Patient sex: M
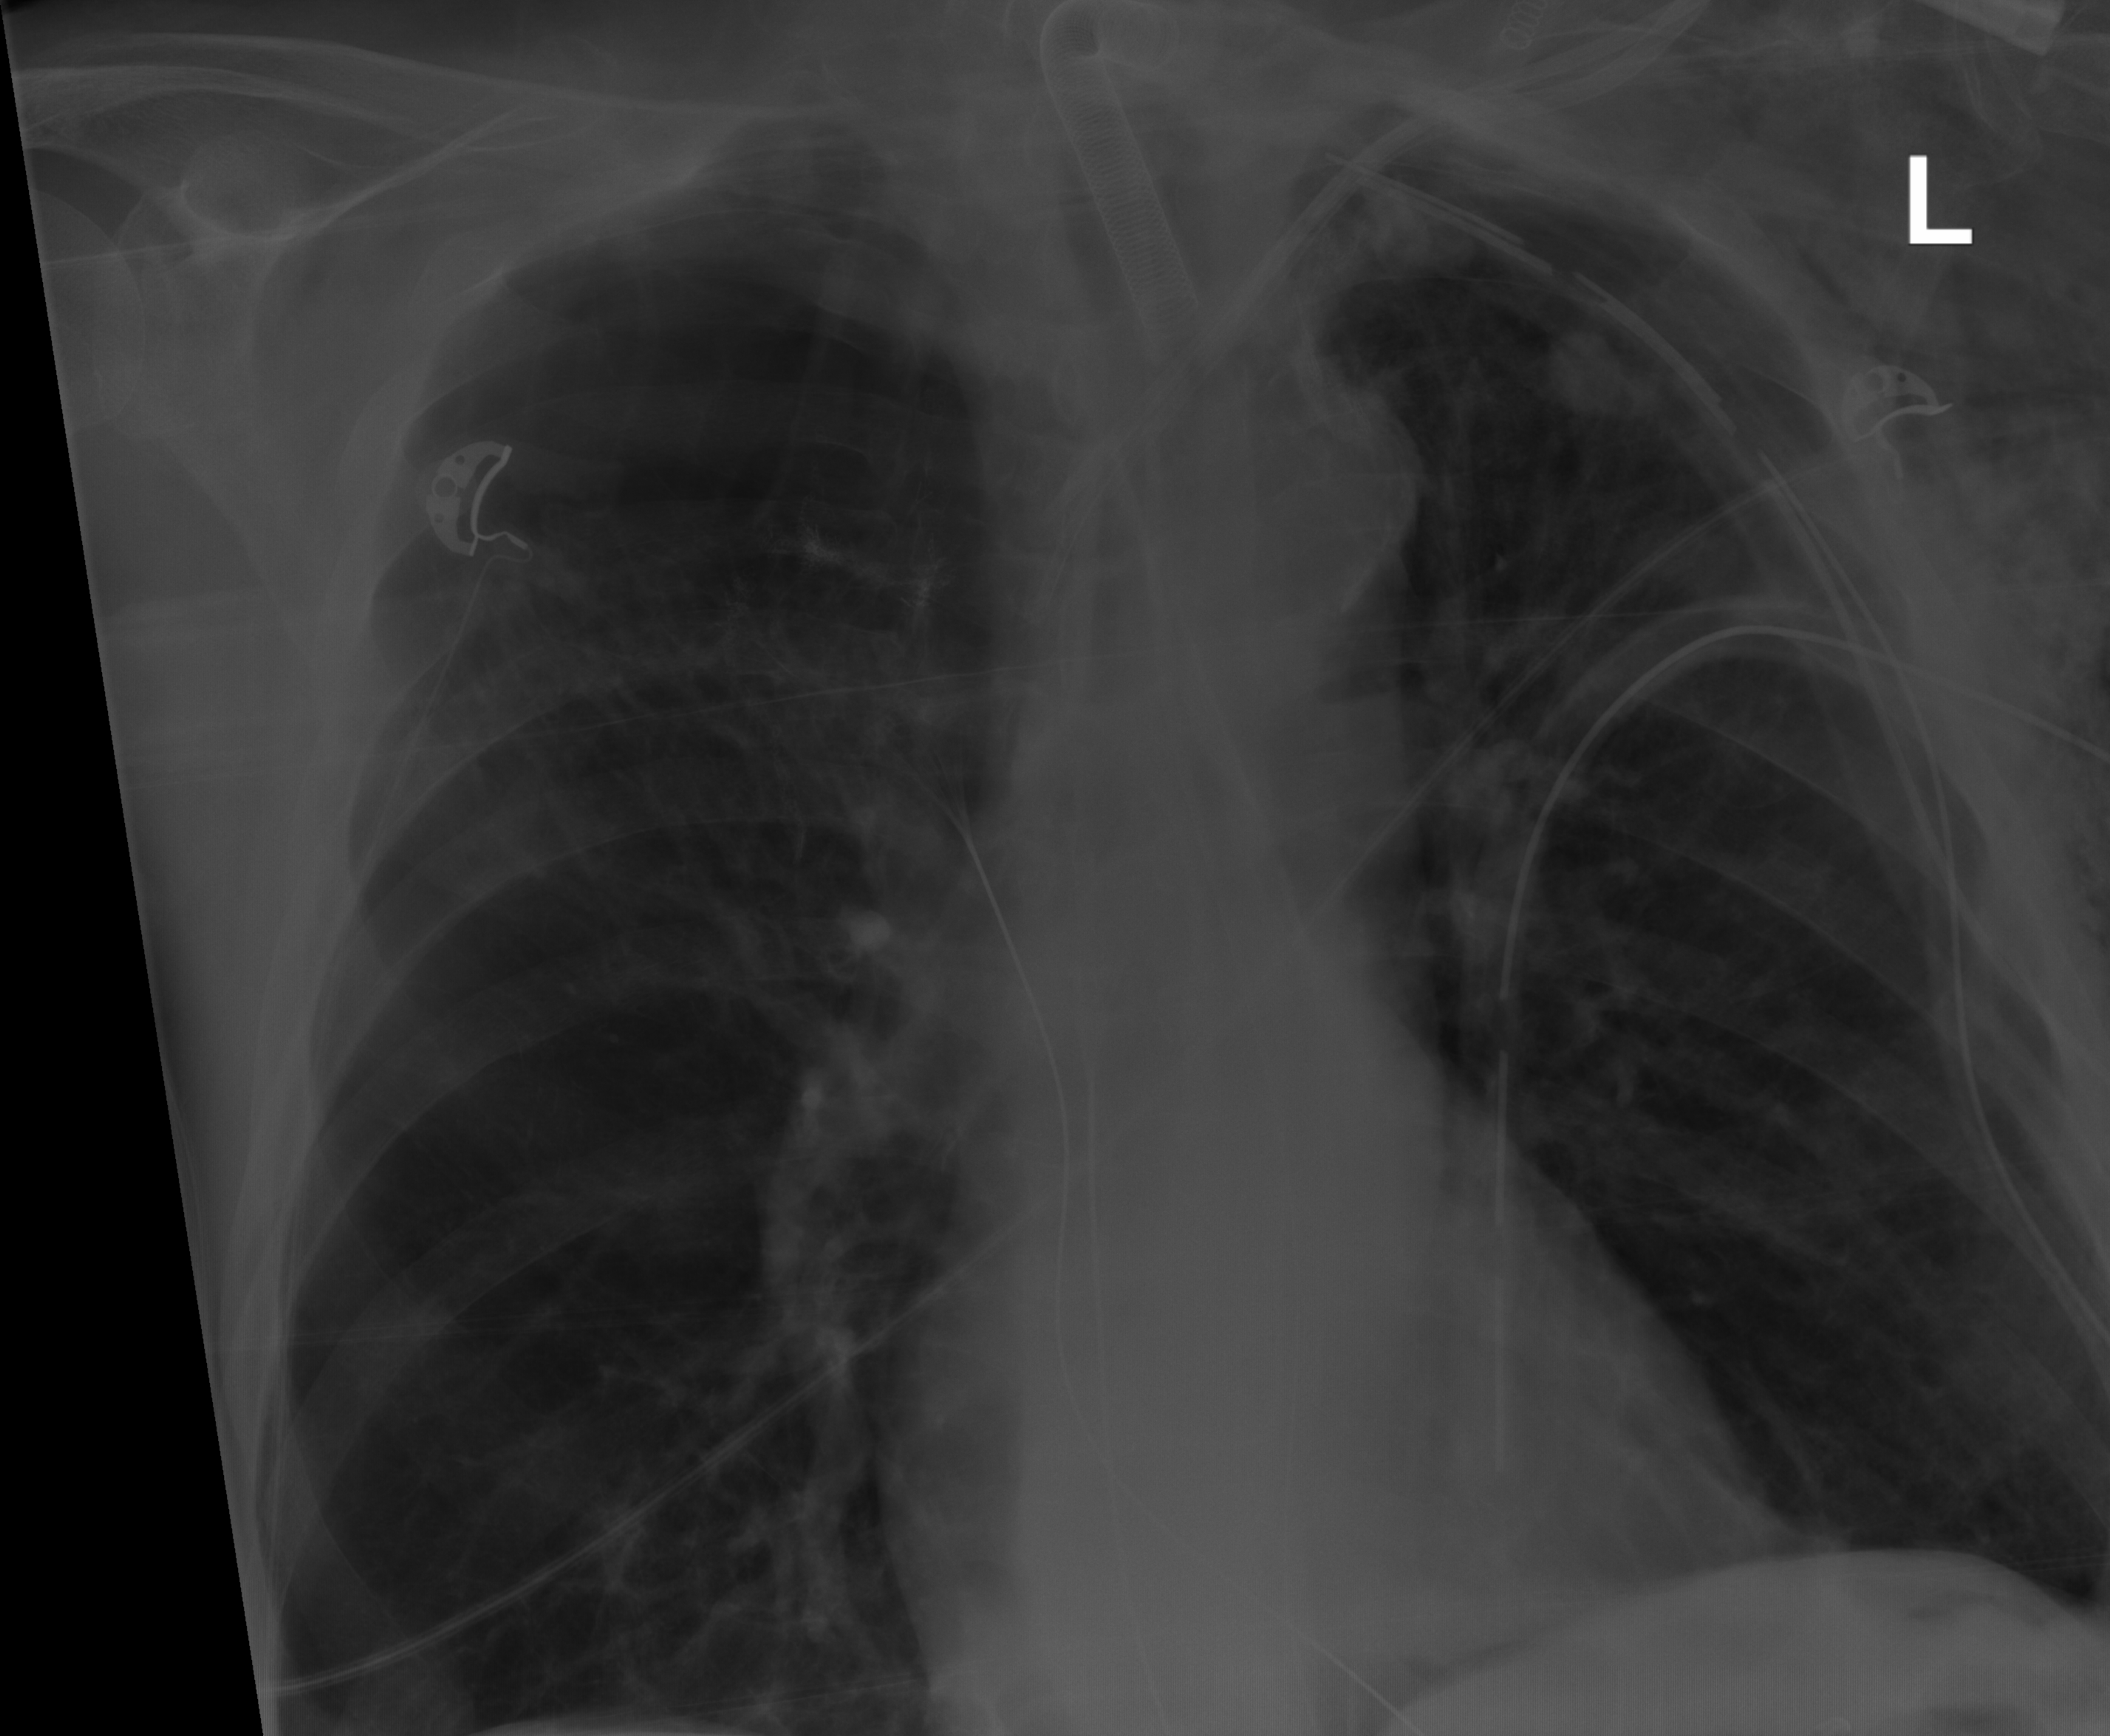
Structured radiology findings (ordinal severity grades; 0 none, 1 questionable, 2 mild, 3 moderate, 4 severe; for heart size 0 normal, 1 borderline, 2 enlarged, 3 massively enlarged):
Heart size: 0
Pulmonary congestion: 0
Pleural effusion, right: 0
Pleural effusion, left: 0
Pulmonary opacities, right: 0
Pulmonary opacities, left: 0
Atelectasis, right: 0
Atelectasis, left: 0